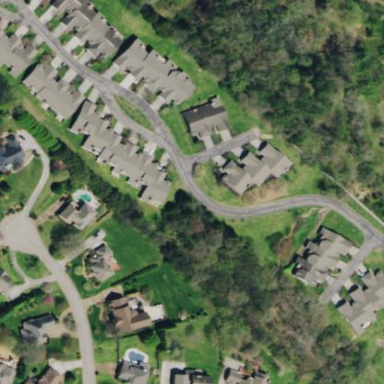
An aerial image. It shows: Condominium within residential area.